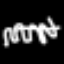
Label: squiggle